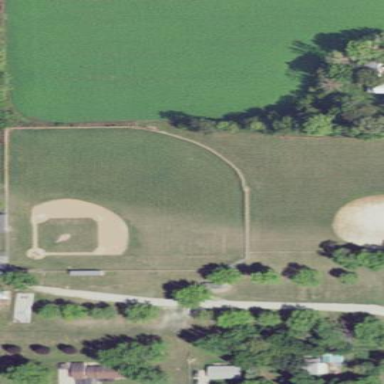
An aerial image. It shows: Baseball pitch for leisure and sports activities.